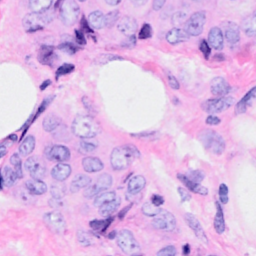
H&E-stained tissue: Breast